Question: Based on the UML below,'Scientist' and 'Manager' classes are derived from 'Student' and 'Employee'. 'Student' and 'Employee' have the same public members, I'd ask which members would be taken (used) by 'Scientist' and 'Manager' classes?

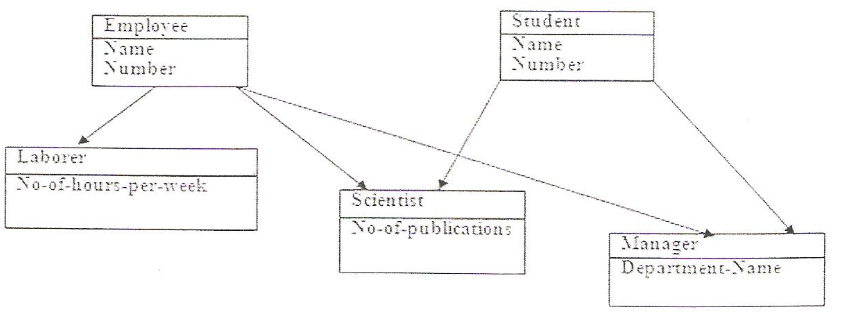
Answer: They would both have both. Each would have a 'Employee::Name' and a 'Student::Name', for example.